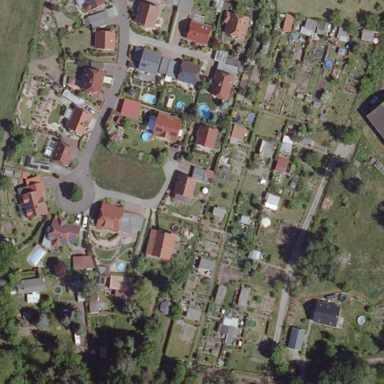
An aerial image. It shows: Allotments area.